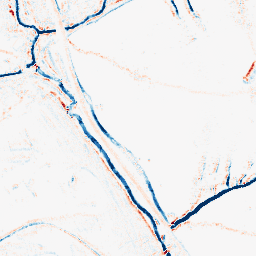
Category: morphological
Decomposition family: morphological_rect
Decomposition parameters: operation: average
width: 5
height: 5
Upsampling method: edge_directed
Upsampling parameters: scale: 4
Upsampling scale: 4